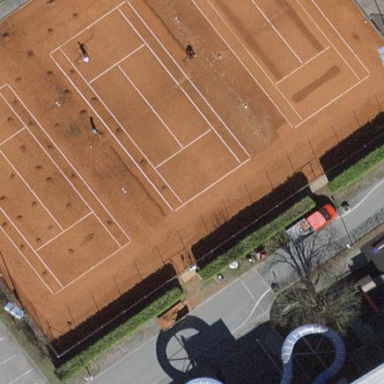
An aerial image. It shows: Clay tennis court on pitch.